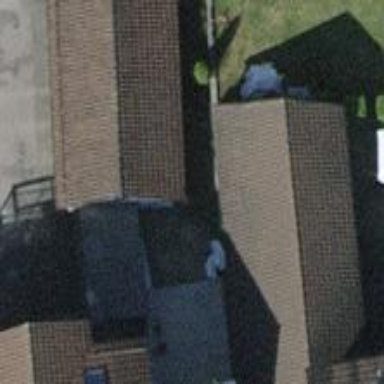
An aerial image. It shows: Garages with gabled roofs.